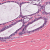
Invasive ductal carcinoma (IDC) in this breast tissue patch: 0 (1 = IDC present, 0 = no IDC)